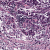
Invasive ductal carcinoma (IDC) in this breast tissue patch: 1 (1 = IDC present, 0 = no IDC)